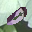
Label: 0